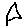
Label: triangle